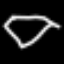
Label: diamond